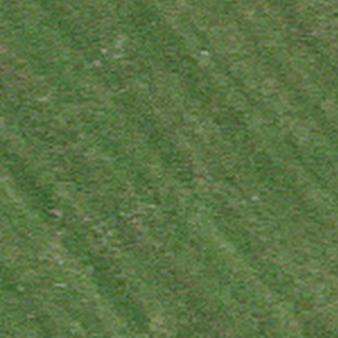
Label: other